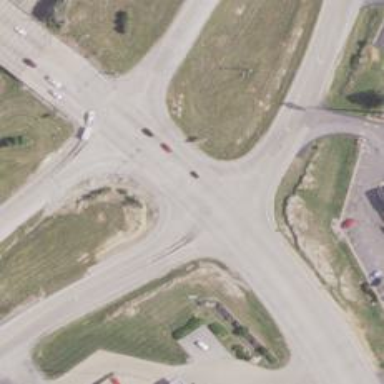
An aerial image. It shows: Stop road.